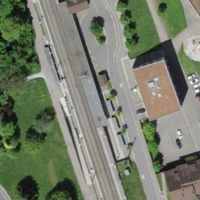
EUNIS habitat code: 57
Species observed at this site:
Pica pica
Echium vulgare
Sylvia atricapilla
Carduelis carduelis
Turdus merula